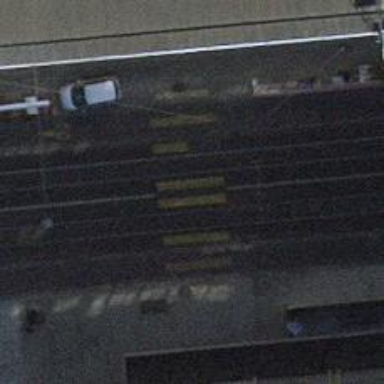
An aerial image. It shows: Uncontrolled zebra crossing on the road.